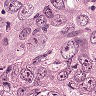
Metastatic tissue present: yes